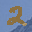
Label: 2